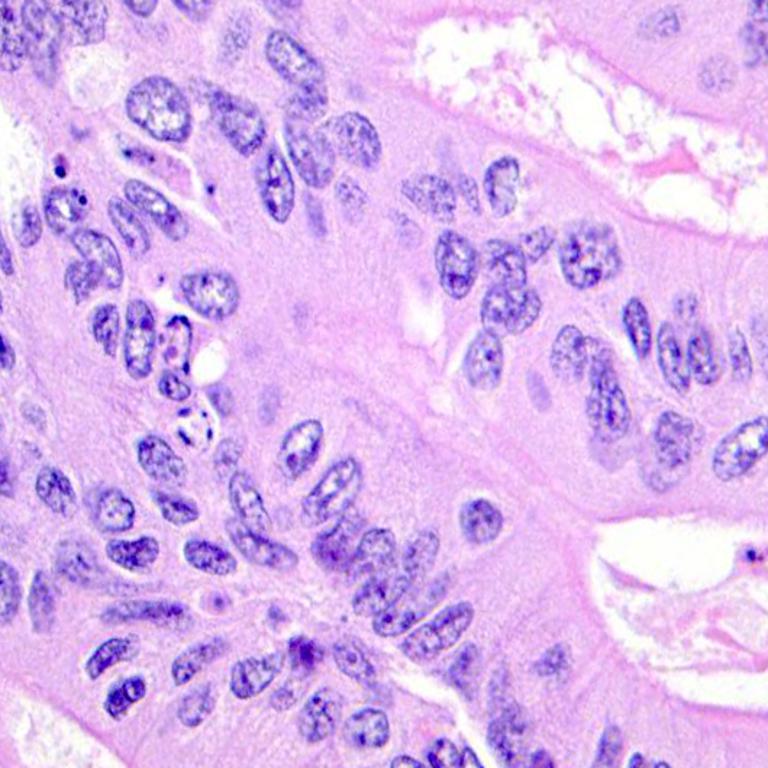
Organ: colon
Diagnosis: adenocarcinomas